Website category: movie
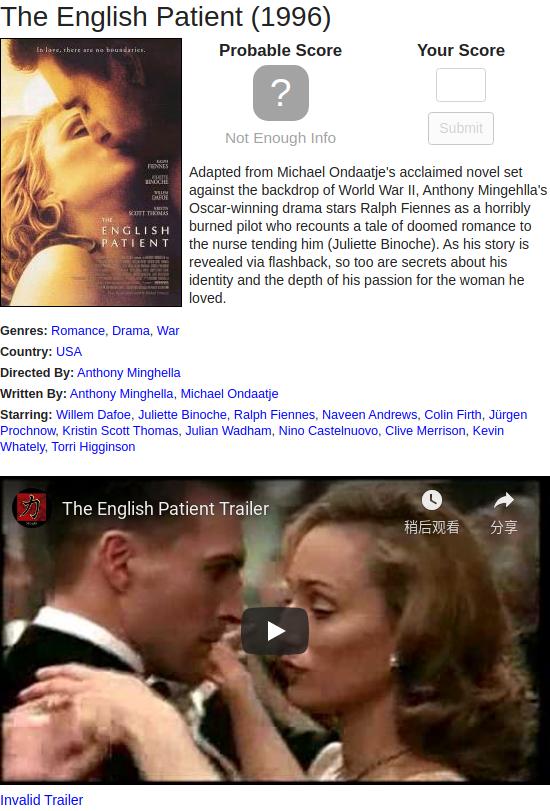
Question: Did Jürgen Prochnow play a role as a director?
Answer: no

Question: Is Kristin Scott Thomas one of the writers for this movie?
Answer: no

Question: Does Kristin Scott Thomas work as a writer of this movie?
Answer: no

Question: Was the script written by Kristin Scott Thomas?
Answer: no

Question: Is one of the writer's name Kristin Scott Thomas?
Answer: no

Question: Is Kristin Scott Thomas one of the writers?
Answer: no

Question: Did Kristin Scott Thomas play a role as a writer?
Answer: no

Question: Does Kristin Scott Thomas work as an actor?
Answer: yes

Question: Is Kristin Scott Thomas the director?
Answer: no

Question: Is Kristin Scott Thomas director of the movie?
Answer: no

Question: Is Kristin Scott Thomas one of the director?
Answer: no

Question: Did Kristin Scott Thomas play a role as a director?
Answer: no

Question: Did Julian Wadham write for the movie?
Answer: no

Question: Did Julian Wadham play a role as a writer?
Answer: no

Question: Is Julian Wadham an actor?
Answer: yes

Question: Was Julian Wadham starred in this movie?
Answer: yes

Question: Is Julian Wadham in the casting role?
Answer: yes

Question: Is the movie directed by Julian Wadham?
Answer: no

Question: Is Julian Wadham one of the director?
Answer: no

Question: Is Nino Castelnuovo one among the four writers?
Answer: no

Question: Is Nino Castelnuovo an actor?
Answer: yes

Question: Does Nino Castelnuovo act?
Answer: yes

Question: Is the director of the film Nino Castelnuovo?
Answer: no

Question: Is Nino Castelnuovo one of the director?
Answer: no

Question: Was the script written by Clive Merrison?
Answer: no

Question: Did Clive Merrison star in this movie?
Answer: yes

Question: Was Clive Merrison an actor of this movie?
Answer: yes

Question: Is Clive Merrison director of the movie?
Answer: no

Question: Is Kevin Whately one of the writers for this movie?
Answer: no

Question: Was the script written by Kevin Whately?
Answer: no

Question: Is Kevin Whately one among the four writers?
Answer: no

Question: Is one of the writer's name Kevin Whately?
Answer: no

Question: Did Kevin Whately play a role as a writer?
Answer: no

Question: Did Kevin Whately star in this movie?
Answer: yes

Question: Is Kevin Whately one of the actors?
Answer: yes

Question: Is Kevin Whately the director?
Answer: no

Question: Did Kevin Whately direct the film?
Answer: no

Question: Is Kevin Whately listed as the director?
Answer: no

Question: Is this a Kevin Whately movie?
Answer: no

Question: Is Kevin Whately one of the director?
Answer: no

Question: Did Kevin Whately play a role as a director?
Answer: no

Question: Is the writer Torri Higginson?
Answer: no

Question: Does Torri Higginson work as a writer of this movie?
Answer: no

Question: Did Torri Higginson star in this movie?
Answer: yes

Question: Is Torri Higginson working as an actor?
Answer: yes

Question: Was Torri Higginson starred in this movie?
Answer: yes

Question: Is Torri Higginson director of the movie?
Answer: no

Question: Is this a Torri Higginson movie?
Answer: no

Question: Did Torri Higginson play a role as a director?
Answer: no